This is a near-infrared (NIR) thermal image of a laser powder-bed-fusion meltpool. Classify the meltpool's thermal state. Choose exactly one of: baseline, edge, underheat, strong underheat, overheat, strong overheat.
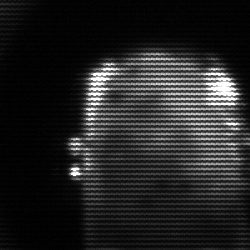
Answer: baseline